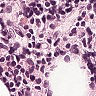
Metastatic tissue present: no